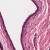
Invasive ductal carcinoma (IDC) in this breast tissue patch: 0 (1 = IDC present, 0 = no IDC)